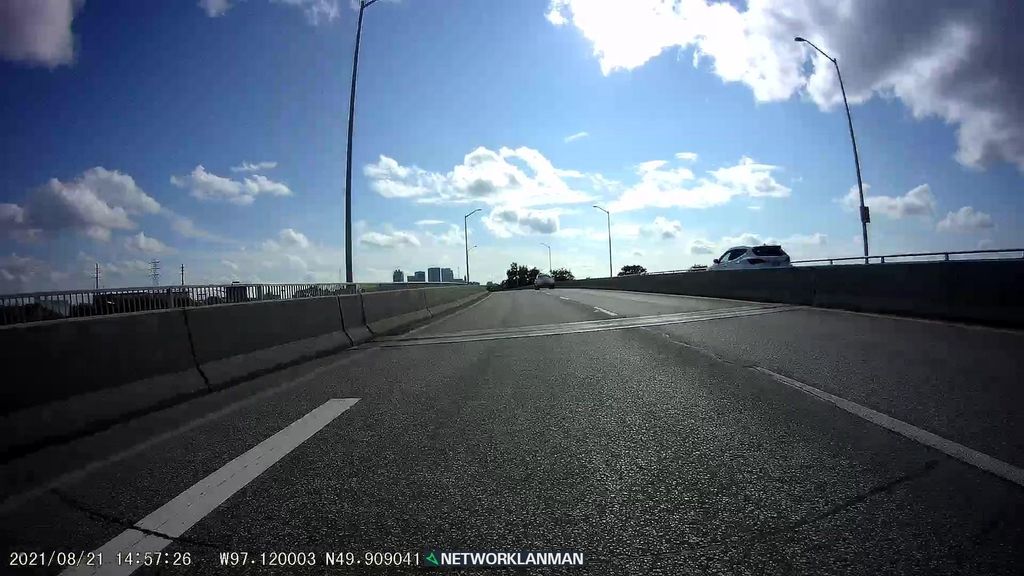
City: winnipeg